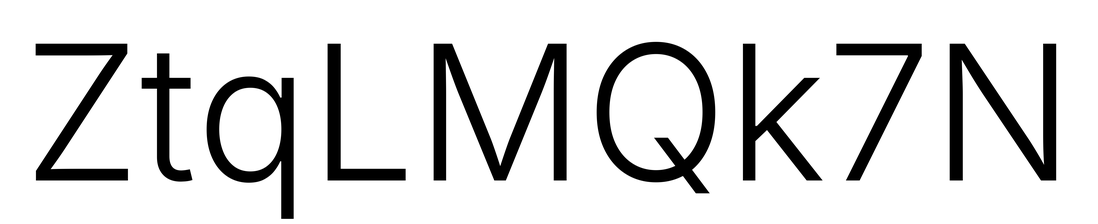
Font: Inter_Light